Question: I'm starting with Vue and I'm having a little difficulty.
In the image below I have a table with some items:

Every time an item is chosen and the amount increased I need that in my 'addOptional' method (optional) my variable gets the amount of that item concatenated with the value. Example if I choose hammer would look like this '
'''
let variavel = opcional.Qtd + 'x' + opcional.Code
'''
If I give console.log the result would be 2x1
But if I choose another option, example Serrote I should join the first choice in that same variable and separate with Pipe ( | ) Example would look like this.
2x1 | 1x2
How should I do this? Should I use array?
What I already have:
'''
new Vue({
el: '#app',
data() {
return {
Opcionais: [
{ Code: 1, Nome: 'Martelo', Valor: 50.00, Qtd: 0 },
{ Code: 2, Nome: 'Serrote', Valor: 50.00, Qtd: 0 },
{ Code: 3, Nome: 'Prego', Valor: 60.00, Qtd: 0 }
]
}
},
methods: {
addOpcional(opcional) {
// The variable below should receive the value of the quantity plus the code. If more than one option is chosen the variable must receive this new value and separate with pipe example Qty (2) x Code (2) | Qty (3) x Code (2)
opcional.Qtd += 1
let Code = [opcional.Qtd + 'x' + opcional.Code]
},
remove(opcional) {
}
}
})
'''
'''
<script src="https://unpkg.com/vue"></script>
<div id="app">
<template>
<div class="usuario-lista">
<table>
<thead>
<tr>
<th>#Code</th>
<th>Nome</th>
<th>Valor Unitario</th>
<th>Valor Total</th>
</tr>
</thead>
<tbody>
<tr v-for="opcional in Opcionais" :key="opcional.Code">
<td>
<button @click="opcional.Qtd ? opcional.Qtd-- : false">-</button>
<input type="text" :value="opcional.Qtd">
<button @click="addOpcional(opcional)">+</button>
</td>
<td>{{ opcional.Nome }}</td>
<td>{{ opcional.Valor }}</td>
<td>{{ opcional.Valor * opcional.Qtd }}</td>
</tr>
</tbody>
</table>
</div>
</template>
</div>
'''
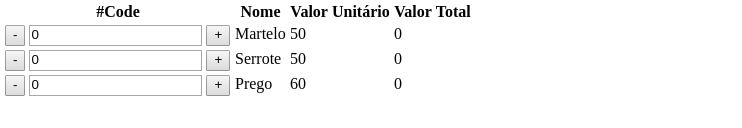
Answer: This seems like a perfect use case for a <URL>:
'''
computed: {
Code: function () {
return this.Opcionais
.filter( opcional => opcional.Qtd > 0 )
.map( opcional => opcional.Qtd + 'x' + opcional.Code )
.join( ' | ' );
}
}
'''
Here's a full working example, showing the code below the table and updating it live:
'''
new Vue({
el: '#app',
data() {
return {
Opcionais: [
{ Code: 1, Nome: 'Martelo', Valor: 50.00, Qtd: 0 },
{ Code: 2, Nome: 'Serrote', Valor: 50.00, Qtd: 0 },
{ Code: 3, Nome: 'Prego', Valor: 60.00, Qtd: 0 }
]
}
},
computed: {
Code: function () {
return this.Opcionais
.filter( opcional => opcional.Qtd > 0 )
.map( opcional => opcional.Qtd + 'x' + opcional.Code )
.join( ' | ' );
}
}
})
'''
'''
<script src="https://unpkg.com/vue"></script>
<div id="app">
<template>
<div class="usuario-lista">
<table>
<thead>
<tr>
<th>#Code</th>
<th>Nome</th>
<th>Valor Unitario</th>
<th>Valor Total</th>
</tr>
</thead>
<tbody>
<tr v-for="opcional in Opcionais" :key="opcional.Code">
<td>
<button @click="opcional.Qtd > 0 && opcional.Qtd--">-</button>
<input type="text" v-model.number="opcional.Qtd">
<button @click="opcional.Qtd++">+</button>
</td>
<td>{{ opcional.Nome }}</td>
<td>{{ opcional.Valor }}</td>
<td>{{ opcional.Valor * opcional.Qtd }}</td>
</tr>
</tbody>
</table>
</div>
<p>Code: {{Code}}</p>
</template>
</div>
'''